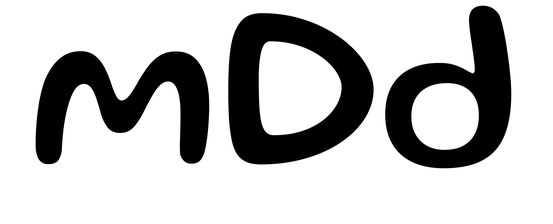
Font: Gluten_Regular